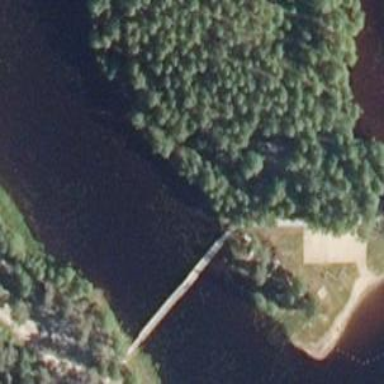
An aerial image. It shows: Footway on bridge.